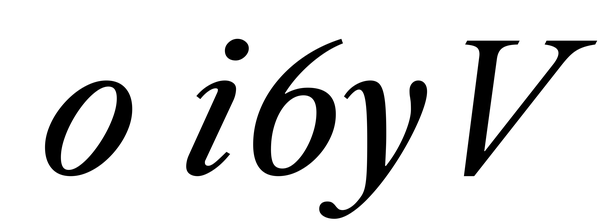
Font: LibreCaslonText-Italic_Italic